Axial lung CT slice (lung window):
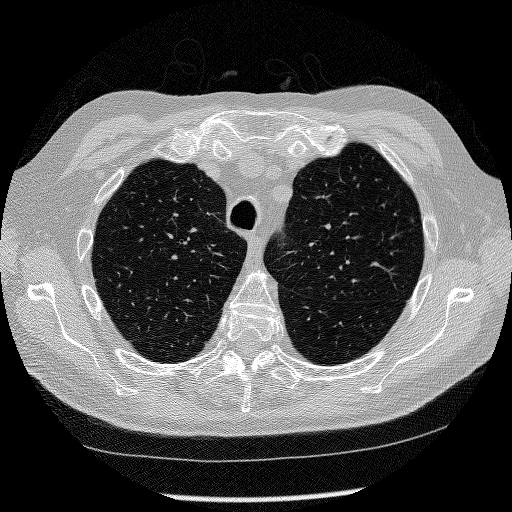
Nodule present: no